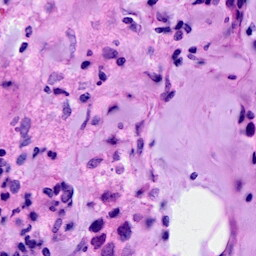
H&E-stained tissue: Breast